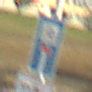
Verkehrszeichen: SackgasseRadverkehrDurchlaessig
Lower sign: HinweisGeaenderteVorfahrtVerkehrsfuehrungVerkehrsregelung3
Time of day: MorningAfternoon
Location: Outdoor (Suburban)
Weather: PartlyCloudy
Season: NotSpecified
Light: Natural